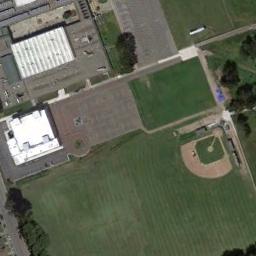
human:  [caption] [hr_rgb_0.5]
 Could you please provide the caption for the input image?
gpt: There is a baseball diamond in the grass along the roads with several houses .

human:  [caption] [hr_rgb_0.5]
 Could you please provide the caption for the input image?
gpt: A baseball diamond is in the middle of grass next to some buildings .

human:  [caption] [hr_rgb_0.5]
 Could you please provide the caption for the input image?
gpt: The baseball field was surrounded by trees .

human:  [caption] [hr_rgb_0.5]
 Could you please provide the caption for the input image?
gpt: A baseball diamond on the lawn with some trees and some white buildings beside .

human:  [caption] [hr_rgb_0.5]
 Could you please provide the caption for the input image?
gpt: A rectangle of grass is beside the baseball diamond .